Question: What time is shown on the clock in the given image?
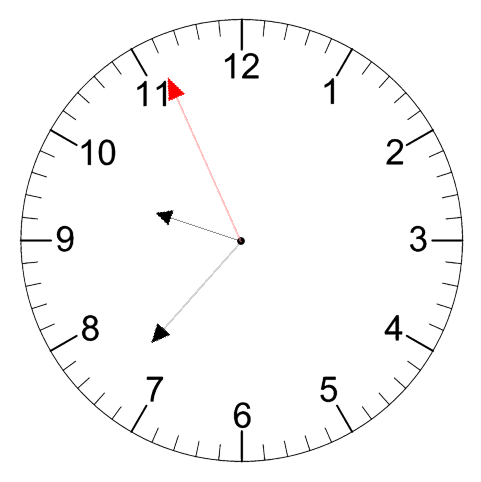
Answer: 09:36:56